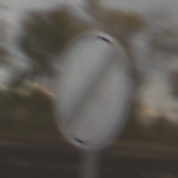
Verkehrszeichen: EndeSaemtlicherBegrenzungen
Umgebung: Outdoor, Nature
Tageszeit: MorningAfternoon
Wetter: Overcast
Licht: Natural
Jahreszeit: NotSpecified
Kontrast: LowContrast